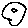
Label: circle